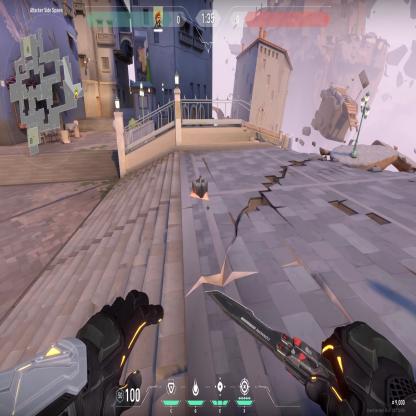
Label: dropped spike